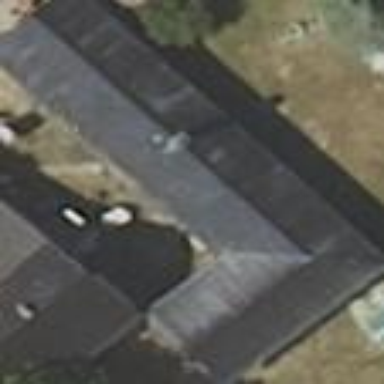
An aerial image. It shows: Shed.